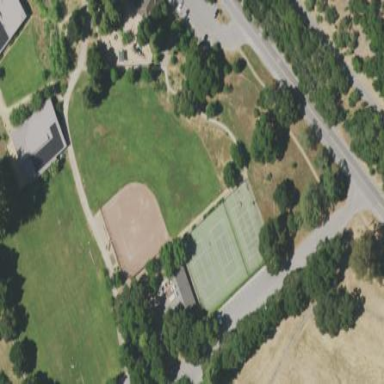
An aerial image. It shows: Recreation ground.